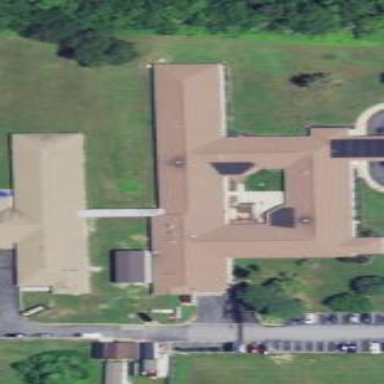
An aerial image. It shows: Nursing home building.